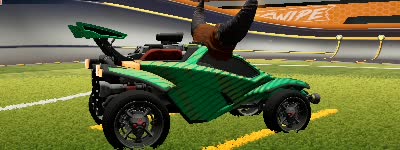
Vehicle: octane